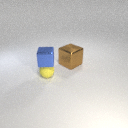
small blue metal cube above small yellow rubber sphere